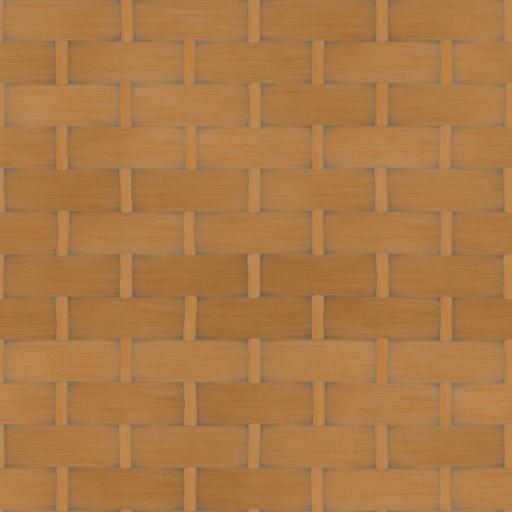
Tags: brown light new wicker